Question: We are noticing occasional periods of high CPU on a web server that happens to use ImageResizer. Here are the surprising results of a trace performed with NewRelic's thread profiler during such a spike:

It would appear that the cleanup routine associated with ImageResizer's DiskCache plugin is responsible for a significant percentage of the high CPU consumption associated with this application. We have 'autoClean' on, but otherwise we're configured to use the defaults, which I understand are optimal for most typical situations:
'''
<diskCache autoClean="true" />
'''
Armed with this information, is there anything I can do to relieve the CPU spikes? I'm open to disabling 'autoClean' and setting up a simple nightly cleanup routine, but my understanding is that this plugin is built to be smart about how it uses resources. Has anyone experienced this and had any luck simply changing the default configuration?
This is an ASP.NET MVC application running on Windows Server 2008 R2 with ImageResizer.Plugins.DiskCache 3.4.3.
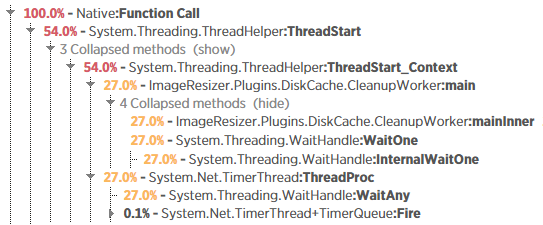
Answer: ### Sampling, or why the profiling is unhelpful
New Relic's <URL> - it does not instrument the calls - and therefore cannot know if CPU usage is actually occurring.
Looking at the provided screenshot, we can see that the backtrace of the cleanup thread (there is only ever one) is frequently found at the <URL> calls. These methods are low-level synchronization constructs that do not spin or consume CPU resources, but rather efficiently return CPU time back to other threads, and resume on a signal.
Correct profilers should be able to detect idle or waiting threads and eliminate them from their statistical analysis. Because New Relic's profiler failed to do that, there is no useful way to interpret the data it's giving you.
### If you have more than 7,000 files in /imagecache, here is one way to improve performance
By default, in V3, DiskCache uses 32 subfolders with 400 items per folder (1000 hard limit). Due to imperfect hash distribution, this means that you may start seeing cleanup occur at as few as 7,000 images, and you will start thrashing the disk at ~12,000 active cache files.
This <URL>.
I would suggest setting 'subfolders="8192"' if you have a larger volume of images. A higher subfolder count increases overhead slightly, but also increases scalability.